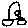
Label: car